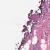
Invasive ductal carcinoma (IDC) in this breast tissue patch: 0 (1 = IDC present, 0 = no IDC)